如图，在三棱柱 $ABC-A_1B_1C_1$ 中，底面 $ABC$ 是以 $AC$ 为斜边的等腰直角三角形，侧面 $AA_1C_1C$ 为菱形，点 $A_1$ 在底面上的投影为 $AC$ 的中点 $D$，且 $AB = 2$。

(1) 求直线 $AA_1$ 与底面 $ABC$ 所成角大小；
(2) 求证：$BD \perp CC_1$；
(3) 求点 $C$ 到侧面 $AA_1B_1B$ 的距离；
(4) 在线段 $A_1B_1$ 上是否存在点 $E$，使得直线 $DE$ 与侧面 $AA_1B_1B$ 所成角的正弦值为 $\frac{\sqrt{6}}{7}$？若存在，请求出 $A_1E$ 的长；若不存在，请说明理由。
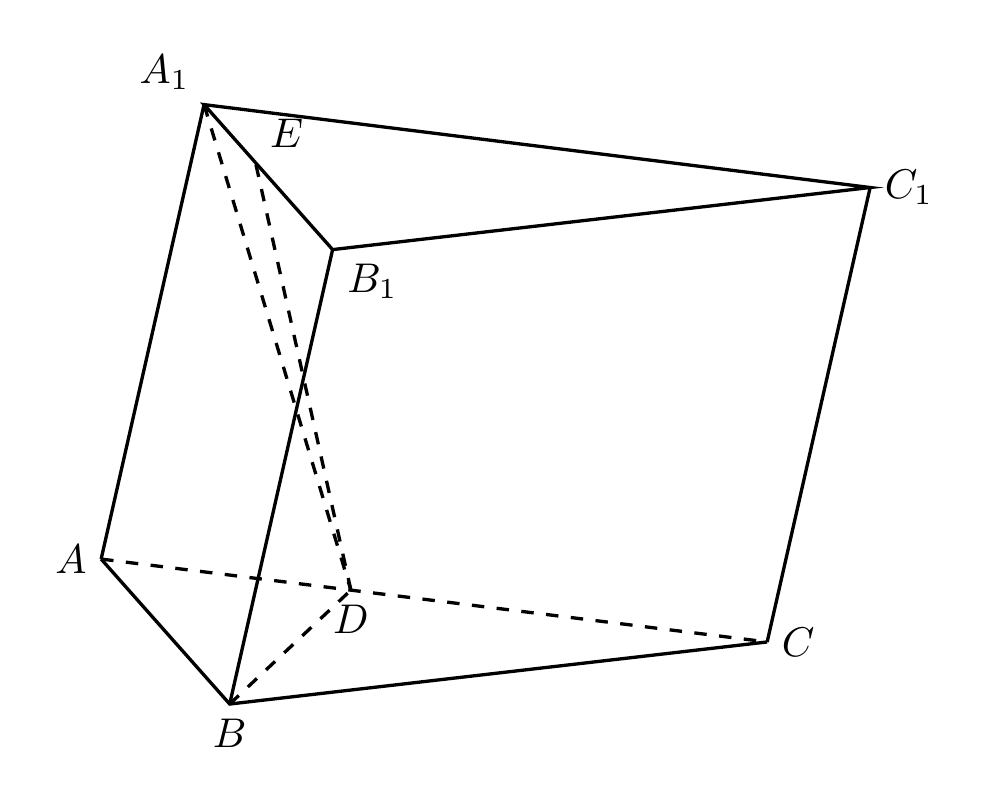
【解答】
\textbf{【答案】}
则 $\overrightarrow{AB} = (\sqrt{2}, \sqrt{2}, 0)$，$\overrightarrow{AC} = (0, 2\sqrt{2}, 0)$，$\overrightarrow{AA_1} = (0, \sqrt{2}, \sqrt{6})$，
设平面 $AA_1B_1B$ 的一个法向量为 $\vec{n} = (x, y, z)$，
则 $\begin{cases} \overrightarrow{AB} \cdot \vec{n} = \sqrt{2}x + \sqrt{2}y = 0 \\ \overrightarrow{AA_1} \cdot \vec{n} = \sqrt{2}y + \sqrt{6}z = 0 \end{cases}$，即 $\begin{cases} x + y = 0 \\ y + \sqrt{3}z = 0 \end{cases}$，
令 $z = 1$，得 $y = -\sqrt{3}$，$x = \sqrt{3}$，则 $\vec{n} = (\sqrt{3}, -\sqrt{3}, 1)$，
则点 $C$ 到侧面 $AA_1B_1B$ 的距离为：$d = \frac{|\overrightarrow{AC} \cdot \vec{n}|}{|\vec{n}|} = \frac{|0 - 2\sqrt{6} + 0|}{\sqrt{3 + 3 + 1}} = \frac{2\sqrt{6}}{\sqrt{7}} = \frac{2\sqrt{42}}{7}$。
(4) 假设存在满足条件的点 $E$，
则存在 $\lambda \in [0,1]$，使得 $\overrightarrow{A_1E} = \lambda \overrightarrow{A_1B_1} = \lambda \overrightarrow{AB} = (\sqrt{2}\lambda, \sqrt{2}\lambda, 0)$，
则 $\overrightarrow{DE} = \overrightarrow{DA_1} + \overrightarrow{A_1E} = (0, 0, \sqrt{6}) + (\sqrt{2}\lambda, \sqrt{2}\lambda, 0) = (\sqrt{2}\lambda, \sqrt{2}\lambda, \sqrt{6})$，
由 (3) 知，平面 $AA_1B_1B$ 的一个法向量为 $\vec{n} = (\sqrt{3}, -\sqrt{3}, 1)$，
因为直线 $DE$ 与侧面 $AA_1B_1B$ 所成角的正弦值为 $\frac{\sqrt{6}}{7}$，
所以 $\frac{\sqrt{6}}{7} = |\cos \langle \overrightarrow{DE}, \vec{n} \rangle| = \frac{|\overrightarrow{DE} \cdot \vec{n}|}{|\overrightarrow{DE}| \cdot |\vec{n}|} = \frac{|\sqrt{6}\lambda - \sqrt{6}\lambda + \sqrt{6}|}{\sqrt{2\lambda^2 + 2\lambda^2 + 6} \times \sqrt{7}} = \frac{\sqrt{6}}{\sqrt{4\lambda^2 + 6} \times \sqrt{7}}$，
即 $\sqrt{4\lambda^2 + 6} = \sqrt{7}$，解得 $\lambda^2 = \frac{1}{4}$，又 $\lambda \in [0,1]$，故 $\lambda = \frac{1}{2}$，
因此存在满足条件的点 $E$，且 $|\overrightarrow{A_1E}| = \frac{1}{2}|\overrightarrow{AB}| = 1$，即 $A_1E = 1$。